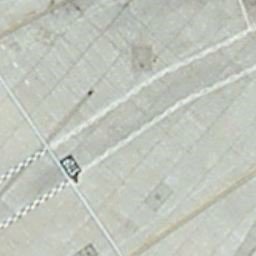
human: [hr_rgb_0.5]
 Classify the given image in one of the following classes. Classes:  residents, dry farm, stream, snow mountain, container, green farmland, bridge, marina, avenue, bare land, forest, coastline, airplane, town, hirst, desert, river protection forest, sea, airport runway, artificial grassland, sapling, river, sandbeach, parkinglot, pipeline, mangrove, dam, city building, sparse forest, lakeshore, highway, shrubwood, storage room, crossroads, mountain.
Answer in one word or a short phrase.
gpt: airport runway